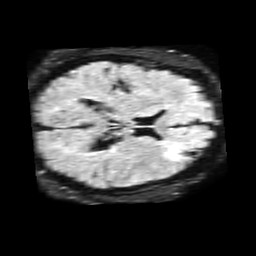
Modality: FLAIR
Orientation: axial
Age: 53
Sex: male
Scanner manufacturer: philips
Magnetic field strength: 1.5 T
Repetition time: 6 s
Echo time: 0.1025 s